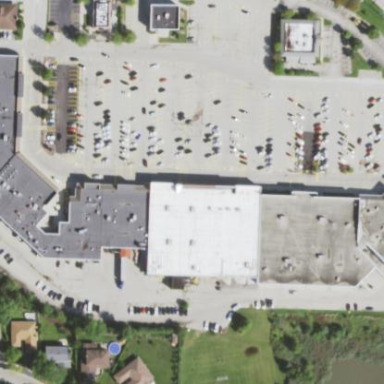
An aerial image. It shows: Retail building.